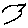
Label: bird